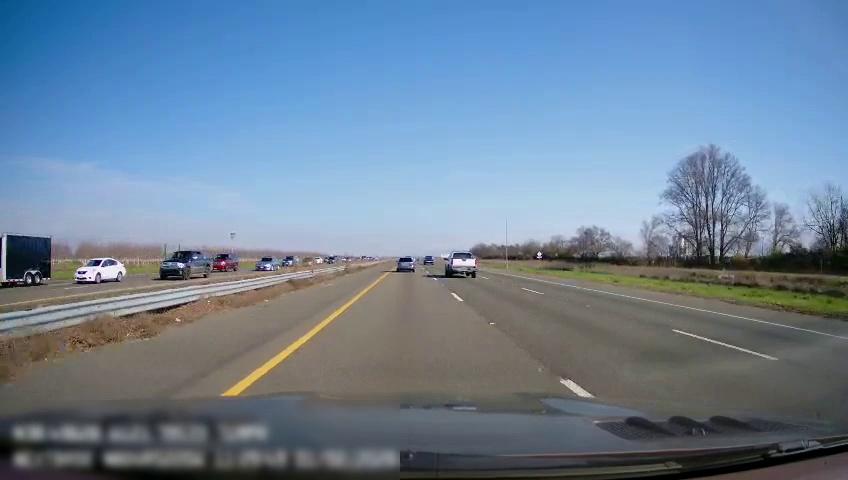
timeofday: Day
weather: Sunny
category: Drivable Space
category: Drivable Space
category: Vehicles | Bus
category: Vehicles | SUV
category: Vehicles | Car
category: Vehicles | Car
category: Vehicles | Car
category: Vehicles | SUV
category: Vehicles | SUV
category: Vehicles | Truck
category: Lanes | Current Lane
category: Lanes | Current Lane
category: Lanes | Alternate Lane
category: Lanes | Alternate Lane
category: Lanes | Opposite Lane
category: Lanes | Opposite Lane